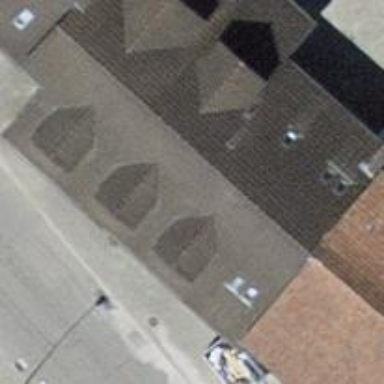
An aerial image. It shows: Building with tiled roof.